Aerial crown-view tile of a tropical tree (Barro Colorado Island, Panama), acquired 20250818:
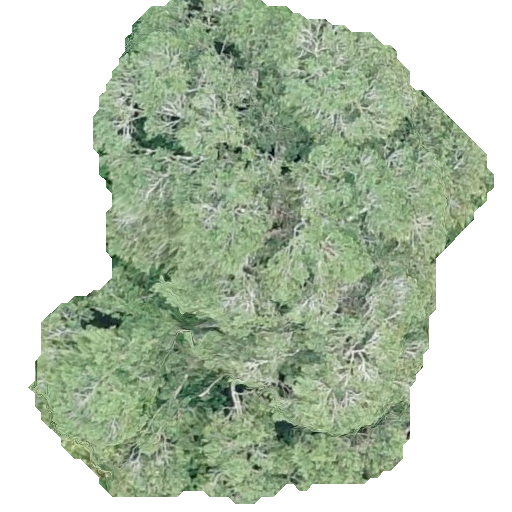
Species: Calophyllum longifolium
GBIF accepted scientific name: Calophyllum longifolium
Crown area: 235.035 m²